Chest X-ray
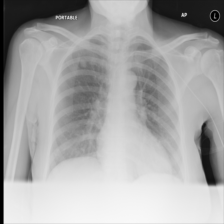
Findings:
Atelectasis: negative
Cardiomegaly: negative
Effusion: negative
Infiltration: negative
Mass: negative
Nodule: negative
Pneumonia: negative
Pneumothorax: negative
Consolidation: negative
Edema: negative
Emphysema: negative
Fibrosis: negative
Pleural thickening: negative
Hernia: negative